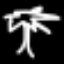
Label: palm tree